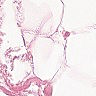
Metastatic tissue present: no